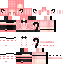
A female human skin with pale skin, wearing brown long hair dressed in a red tshirt and red pants, featuring a closed mouth.